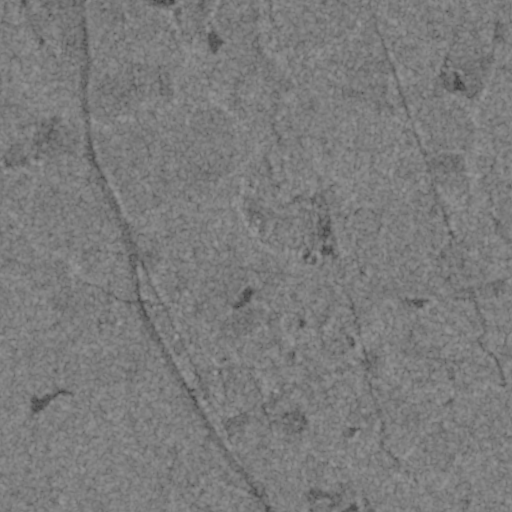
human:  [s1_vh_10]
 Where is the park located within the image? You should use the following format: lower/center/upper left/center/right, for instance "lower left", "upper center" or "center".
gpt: The park is located in the lower center of the image.
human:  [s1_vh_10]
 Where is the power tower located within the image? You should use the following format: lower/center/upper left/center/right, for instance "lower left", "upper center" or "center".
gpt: The power tower is located in the right of the image.
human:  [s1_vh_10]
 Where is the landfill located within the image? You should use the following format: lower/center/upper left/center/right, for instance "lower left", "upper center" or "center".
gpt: There is no landfill in the image.

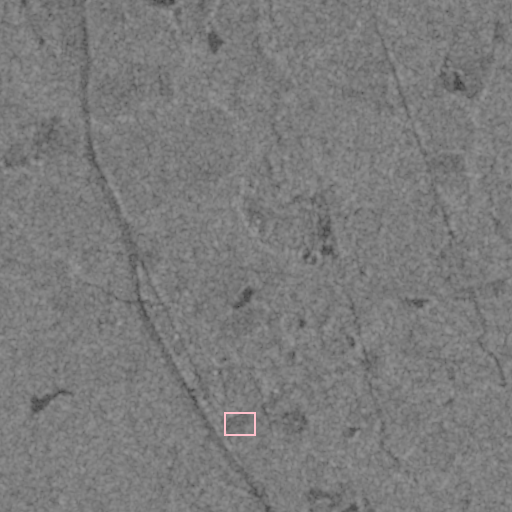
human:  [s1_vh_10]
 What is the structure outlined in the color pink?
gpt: The structure outlined in pink is a park.
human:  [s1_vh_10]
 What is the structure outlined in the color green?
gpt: There is no green outline.